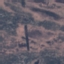
Label: HerbaceousVegetation